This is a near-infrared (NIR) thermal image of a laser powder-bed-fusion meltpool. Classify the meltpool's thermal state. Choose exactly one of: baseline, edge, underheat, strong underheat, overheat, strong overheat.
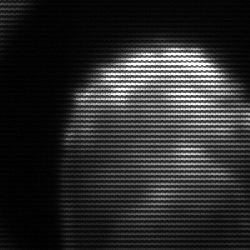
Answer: edge